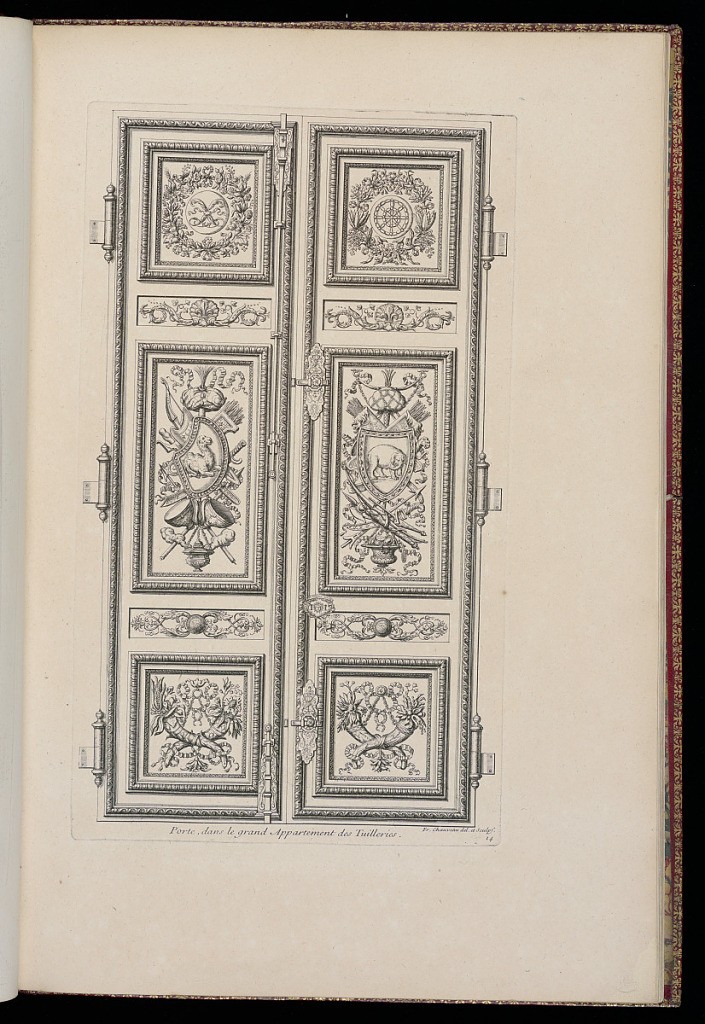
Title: Porte, dans le grand Appartement des Tuilleries
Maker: François Chauveau, French, 1613 – 1676
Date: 1710
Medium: Etching on laid paper
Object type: Bound print
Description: Fourteenth plate from a series of prints depicting the ornament and interiors of the King's apartment at the Royal palaces of the Louvre and the Tuileries, part of the Cabinet du Roi (King's Cabinet) series published by the Imprimerie Royale. The plate illustrates a double door from the Grand Apartment of the Tuileries Palace. The doors each have five ornamental panels and framed with egg and dart and wave running patterned borders. The panels feature heraldic devices, floral garlands, interlaced L's, fleurs-de-lys, shells, acanthus leaves, fleurons, military trophies featuring shields with an elephant and camel, cornucopias, ribbons, and rosettes. The locks are highly decorative with similar ornament. The plate is titled, signed, and numbered.